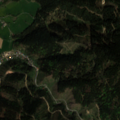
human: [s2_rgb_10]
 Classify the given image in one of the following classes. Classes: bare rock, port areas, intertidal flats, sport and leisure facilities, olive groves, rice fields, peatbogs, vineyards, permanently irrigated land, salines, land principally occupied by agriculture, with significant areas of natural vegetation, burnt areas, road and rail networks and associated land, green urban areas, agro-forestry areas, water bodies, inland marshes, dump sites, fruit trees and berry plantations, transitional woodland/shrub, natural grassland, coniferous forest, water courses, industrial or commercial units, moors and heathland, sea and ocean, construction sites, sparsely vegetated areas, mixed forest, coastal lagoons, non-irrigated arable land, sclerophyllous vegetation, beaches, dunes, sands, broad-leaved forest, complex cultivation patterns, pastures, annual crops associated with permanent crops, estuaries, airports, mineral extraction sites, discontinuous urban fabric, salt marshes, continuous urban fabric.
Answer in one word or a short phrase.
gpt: pastures, coniferous forest, mixed forest